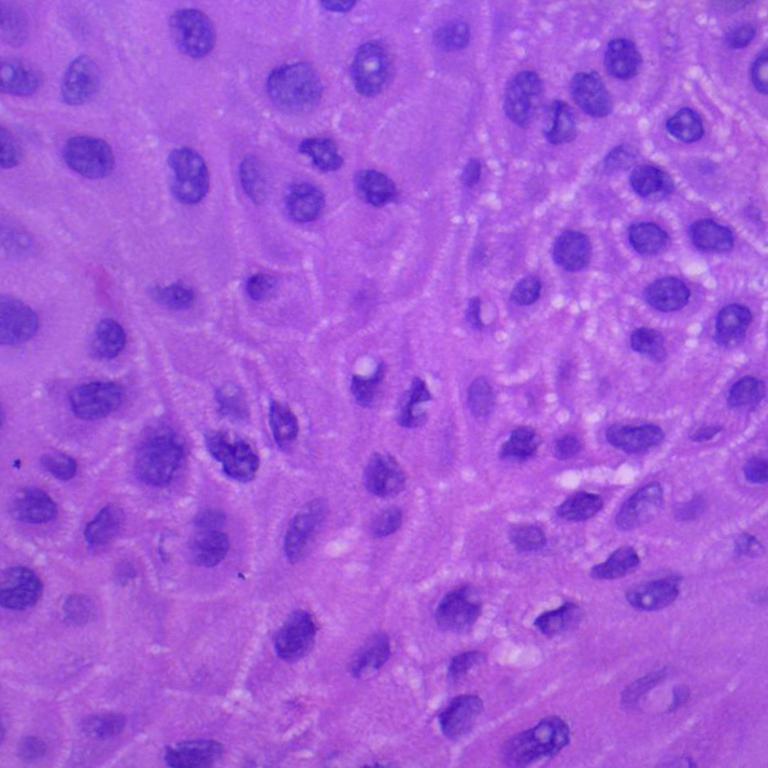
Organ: lung
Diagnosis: squamous carcinomas